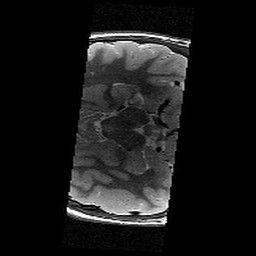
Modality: T2w
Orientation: axial
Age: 13
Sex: male
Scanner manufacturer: siemens
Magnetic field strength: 3 T
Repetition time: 8.46 s
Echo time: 0.067 s